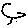
Label: bird